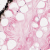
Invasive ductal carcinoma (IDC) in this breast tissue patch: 0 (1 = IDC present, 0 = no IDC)